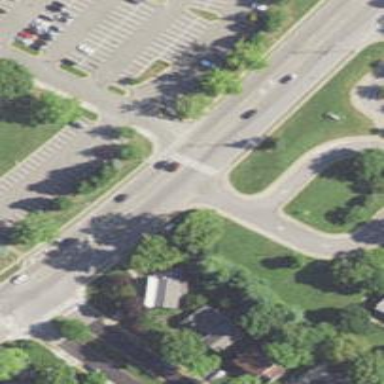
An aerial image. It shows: Unmarked road crossing.